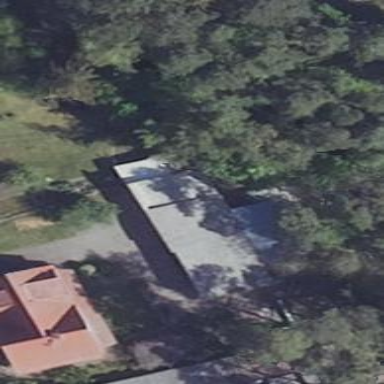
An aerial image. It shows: Shed.